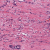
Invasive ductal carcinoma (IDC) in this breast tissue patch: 1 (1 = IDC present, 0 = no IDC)